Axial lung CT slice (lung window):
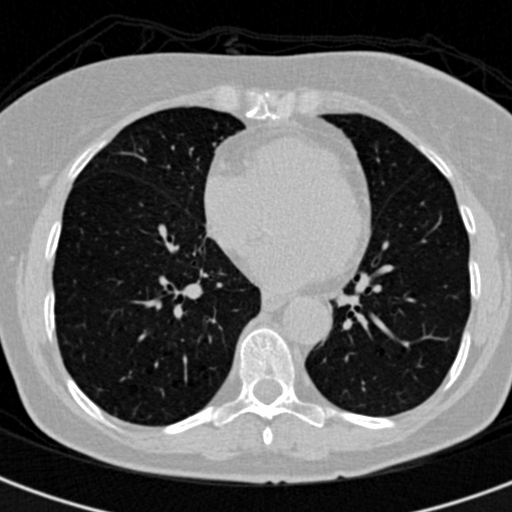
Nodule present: no